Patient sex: M
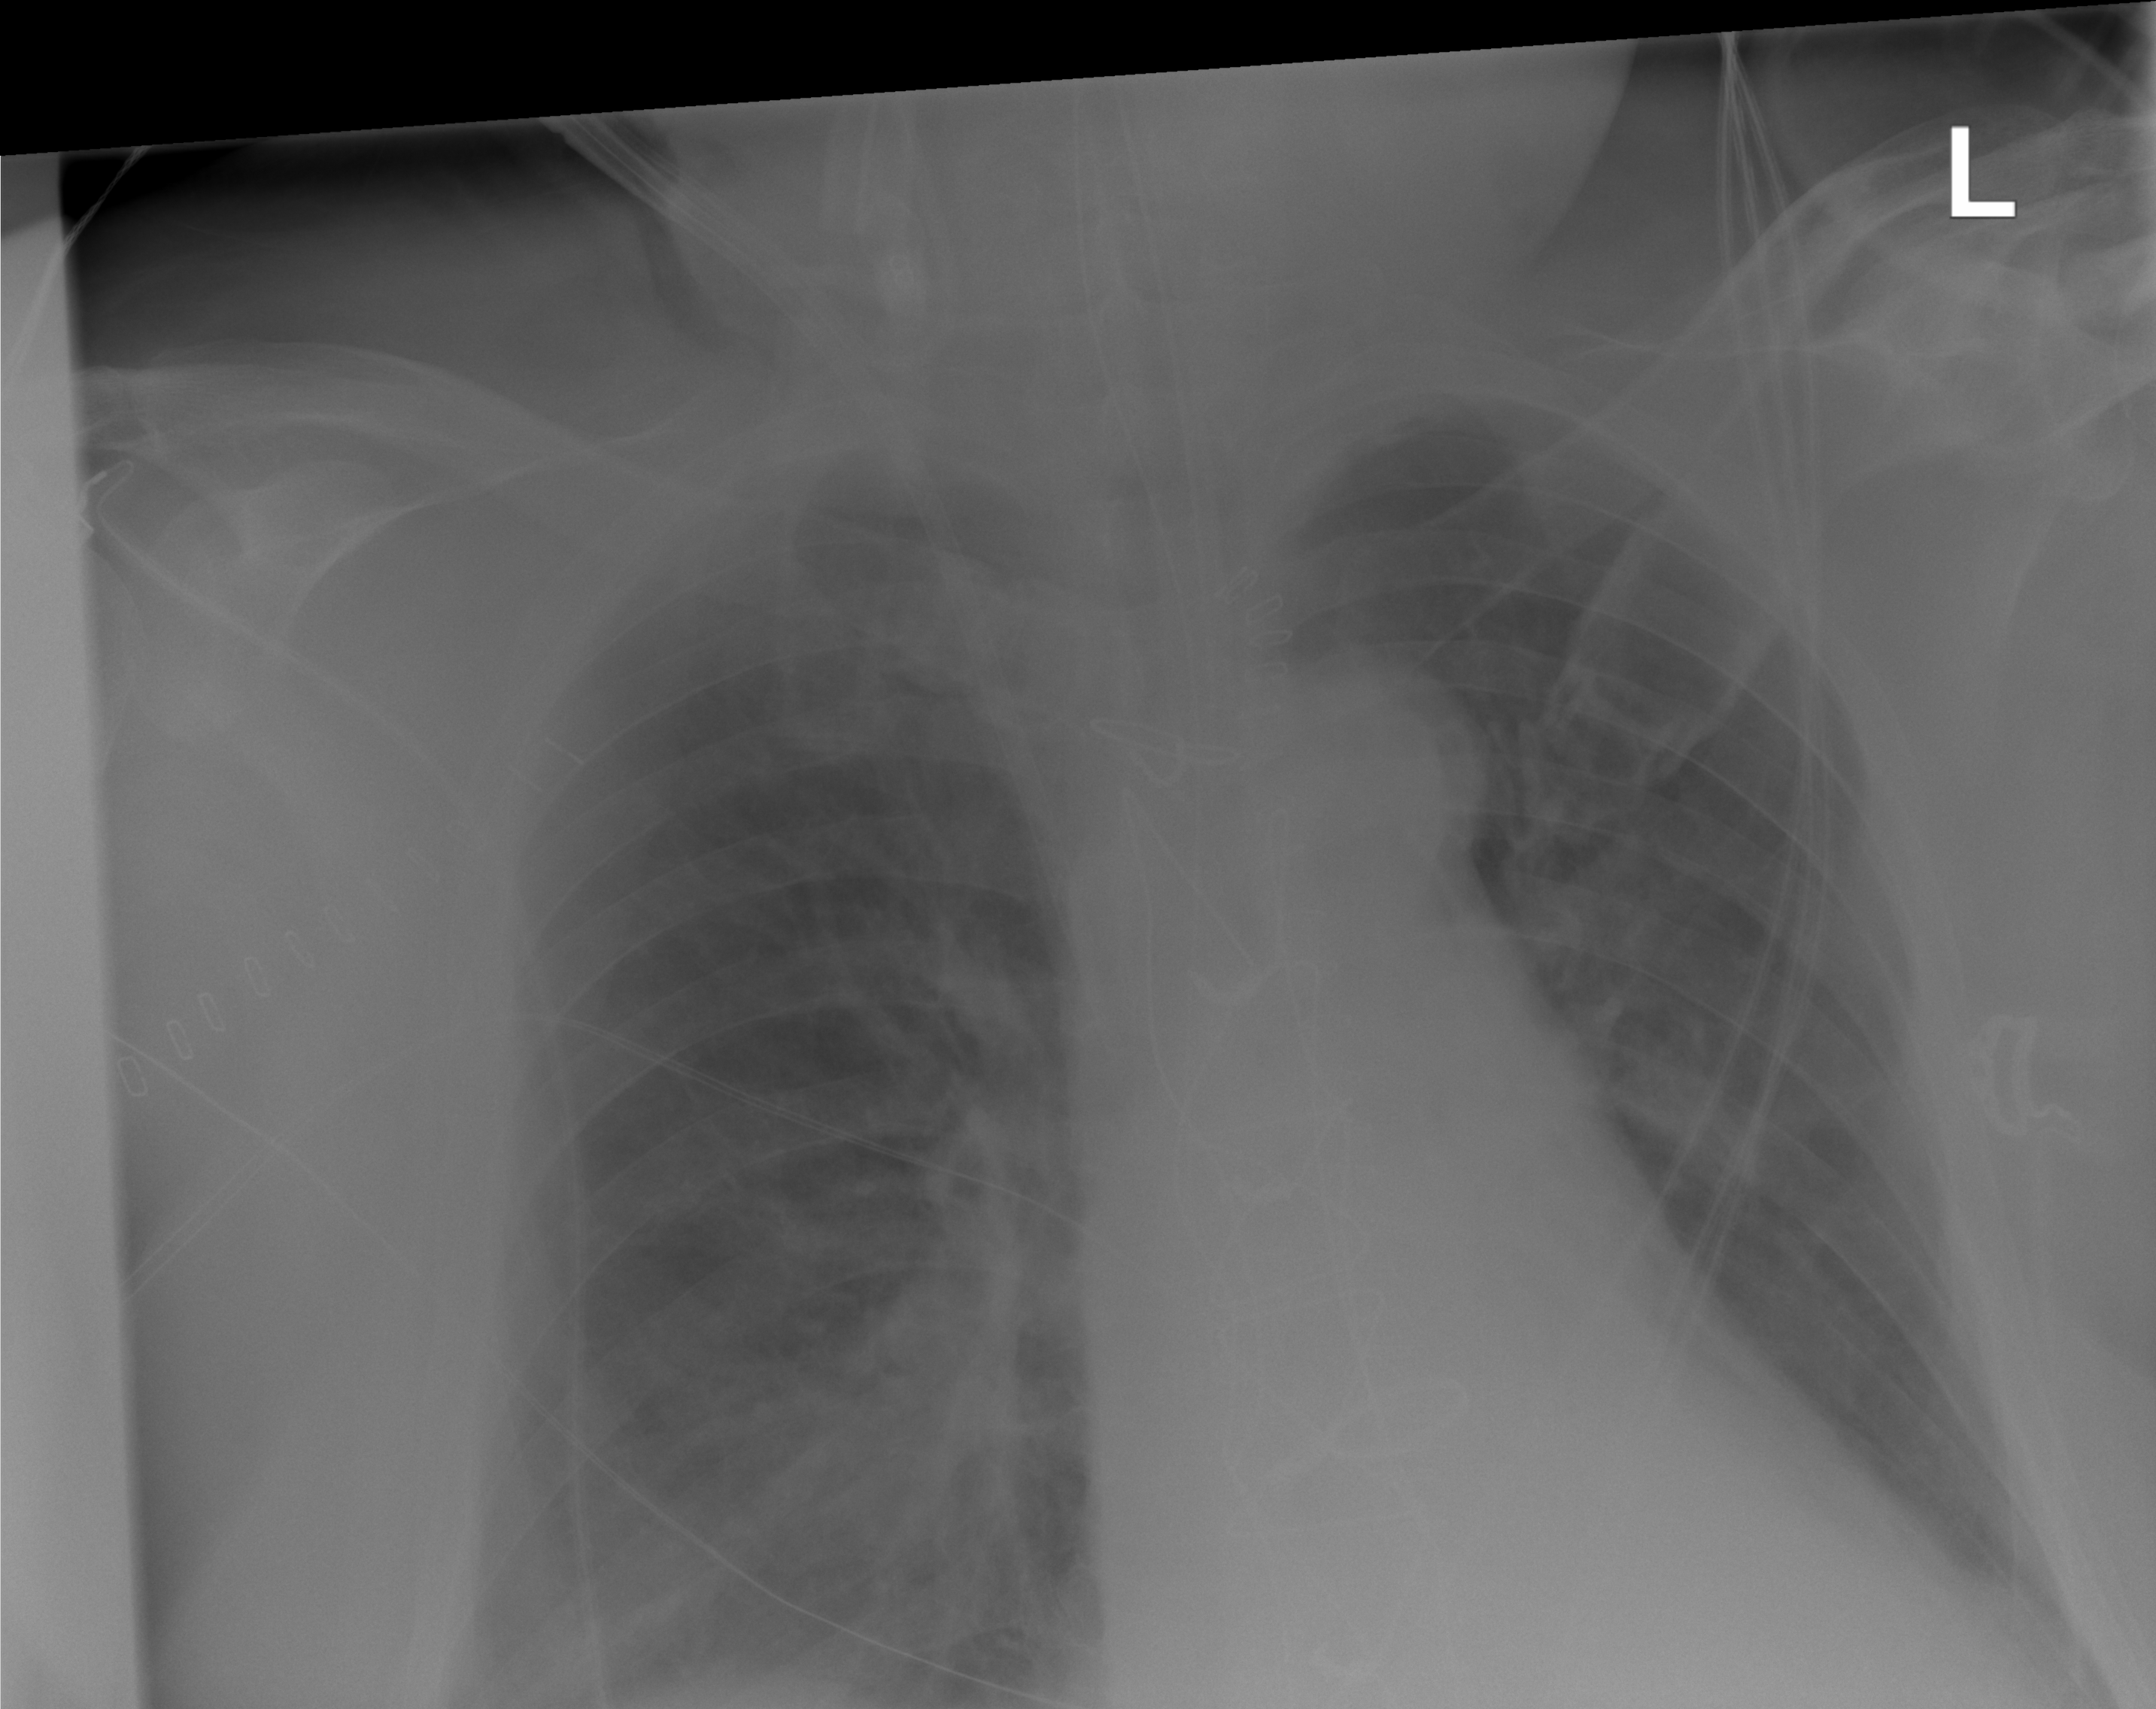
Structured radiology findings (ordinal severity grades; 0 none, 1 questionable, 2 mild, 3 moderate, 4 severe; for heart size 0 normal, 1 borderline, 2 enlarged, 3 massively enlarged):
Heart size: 1
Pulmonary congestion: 3
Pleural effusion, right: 0
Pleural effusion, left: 2
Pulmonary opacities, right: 0
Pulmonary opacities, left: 0
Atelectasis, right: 0
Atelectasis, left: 0